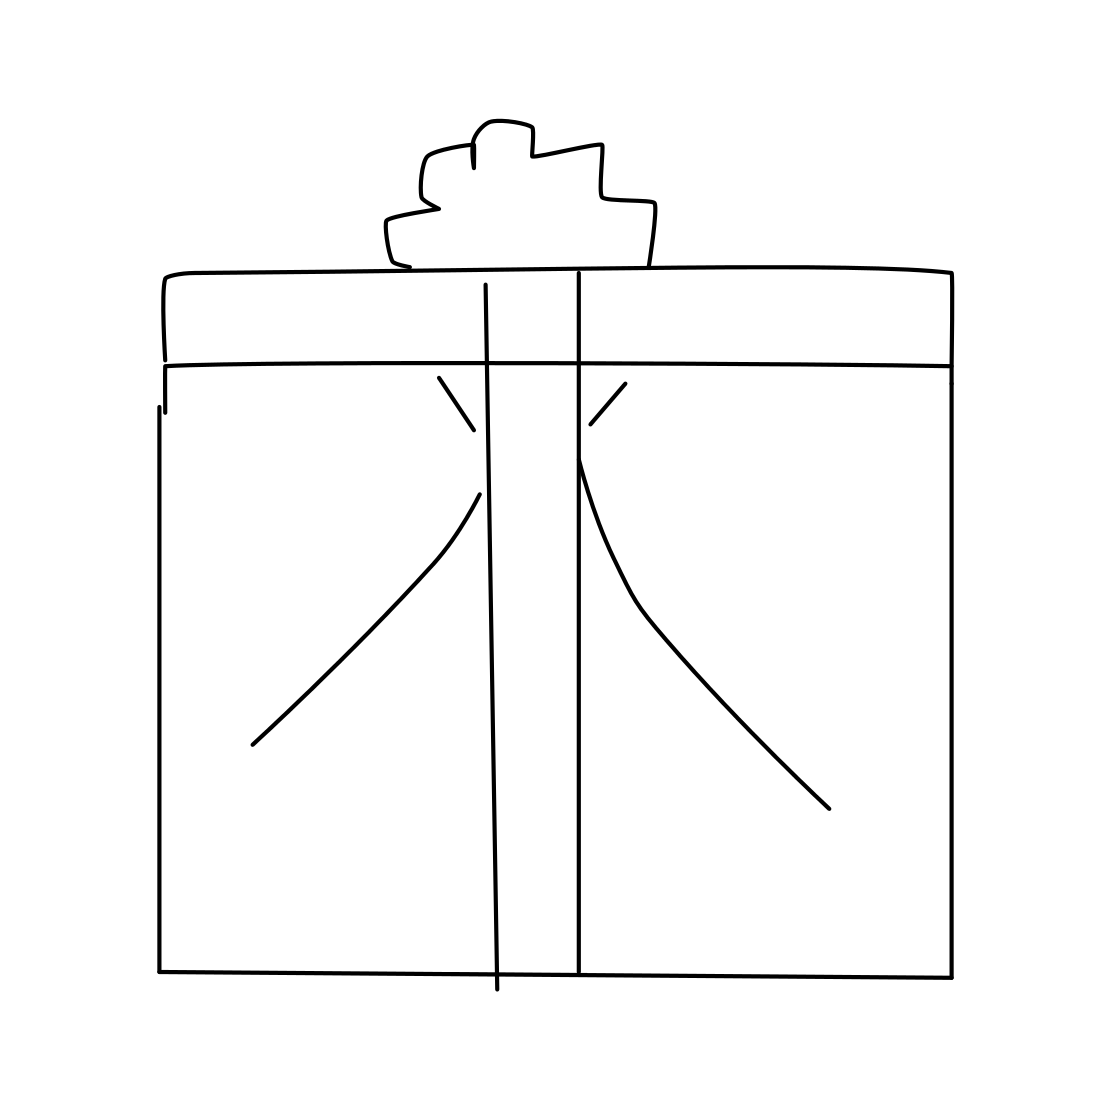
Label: present